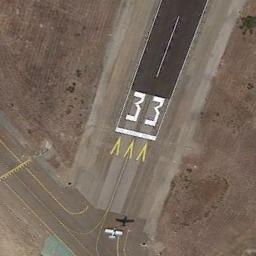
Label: runway